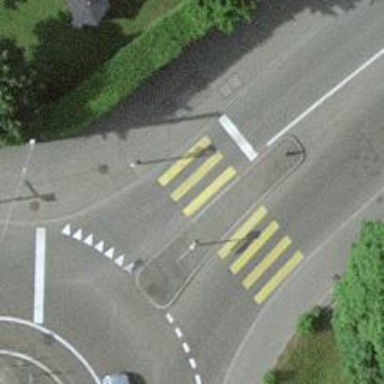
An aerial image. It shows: Kerb barrier.